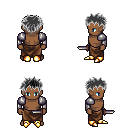
a pixel art fantasy rpg character, male body template, human, dark skin, steel arm armor, robe skirt, gray bedhead hairstyle, gold boots, dagger, four views (front, back, left, right), 2x2 character sprite sheet, small pixel art, hard edges, no anti-aliasing